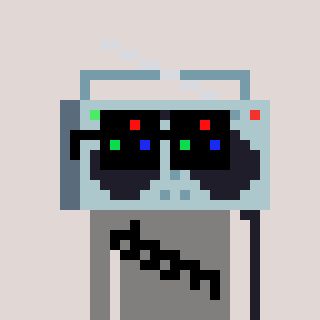
a pixel art character with square black sunglasses, a boombox-shaped head and a bluegrey-colored body on a warm background